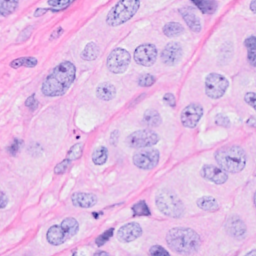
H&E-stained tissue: Breast